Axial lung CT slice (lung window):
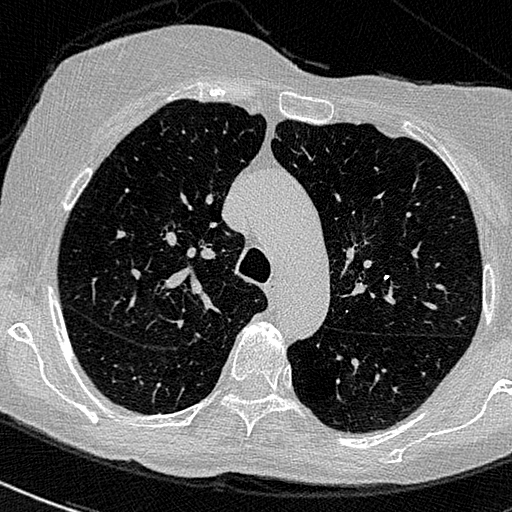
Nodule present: no